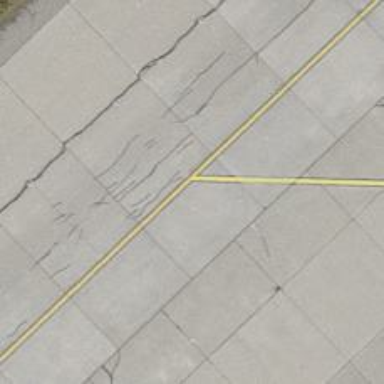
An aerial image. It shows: Asphalt taxiway at the airport.